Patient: sex M, age 45
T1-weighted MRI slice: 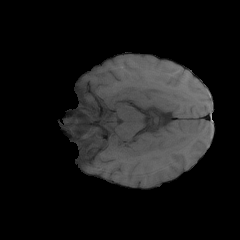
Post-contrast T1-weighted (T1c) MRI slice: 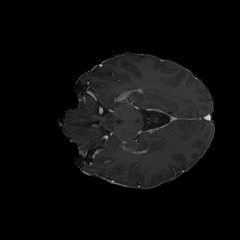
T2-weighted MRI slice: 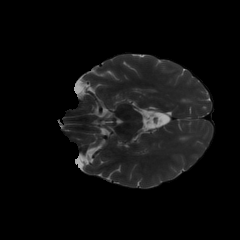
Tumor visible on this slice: no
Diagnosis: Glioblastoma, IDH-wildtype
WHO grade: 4